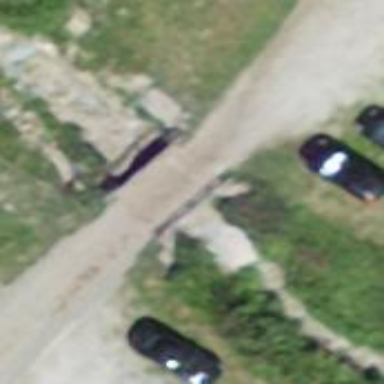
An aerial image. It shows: Dirt surfaced service road crossing bridge.